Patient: sex M, age 67
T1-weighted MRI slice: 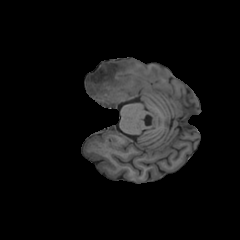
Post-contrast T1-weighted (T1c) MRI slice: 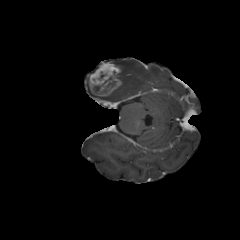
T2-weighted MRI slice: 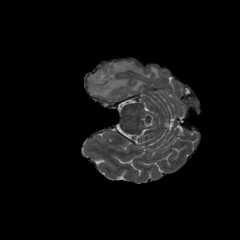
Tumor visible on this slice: yes
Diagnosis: Glioblastoma, IDH-wildtype
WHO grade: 4